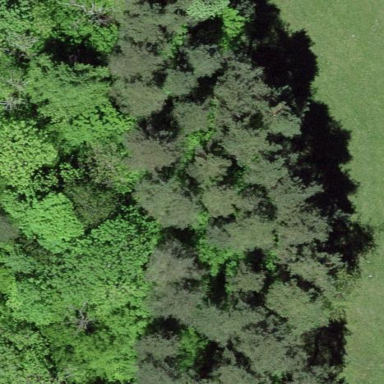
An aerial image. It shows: Evergreen needle-leaved forest.